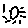
Label: sun